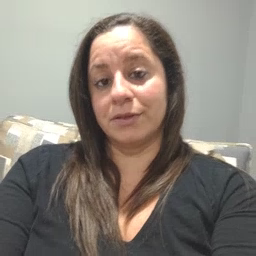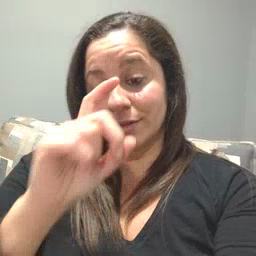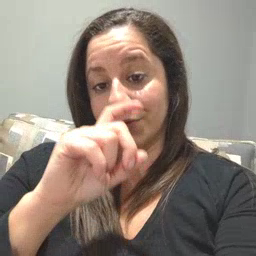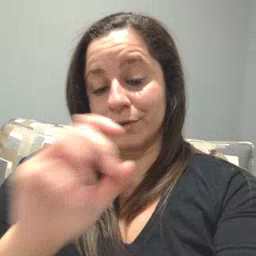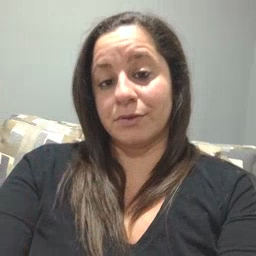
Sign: doll